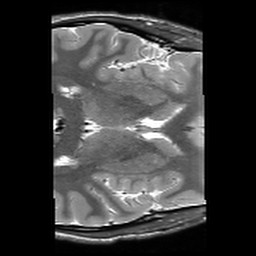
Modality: T2w
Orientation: axial
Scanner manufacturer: siemens
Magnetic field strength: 3 T
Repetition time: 10.64 s
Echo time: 0.05 s